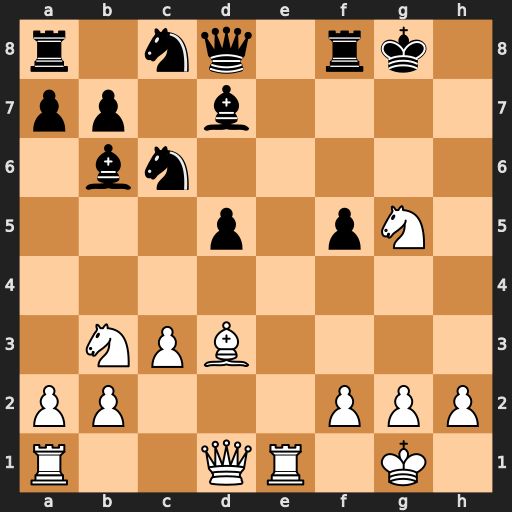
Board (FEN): r1nq1rk1/pp1b4/1bn5/3p1pN1/8/1NPB4/PP3PPP/R2QR1K1
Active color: w
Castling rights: -
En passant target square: -
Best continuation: Qh5 Qxg5 Qxg5+